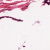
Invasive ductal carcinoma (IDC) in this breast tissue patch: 0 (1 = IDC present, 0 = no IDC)